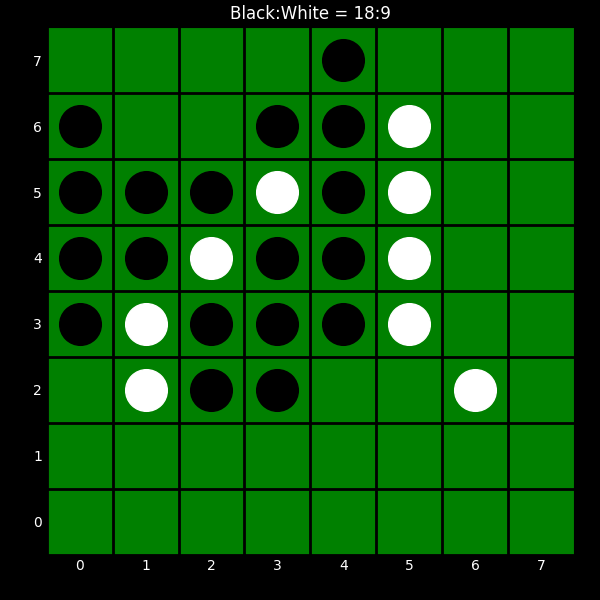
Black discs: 18
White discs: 9